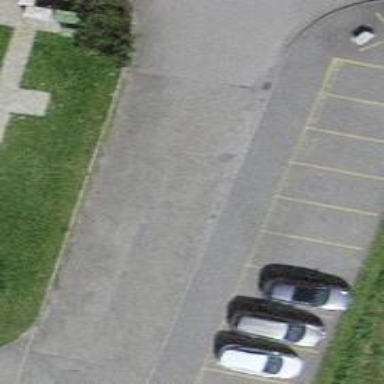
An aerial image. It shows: Sidewalk.